What's the difference between 2 images?
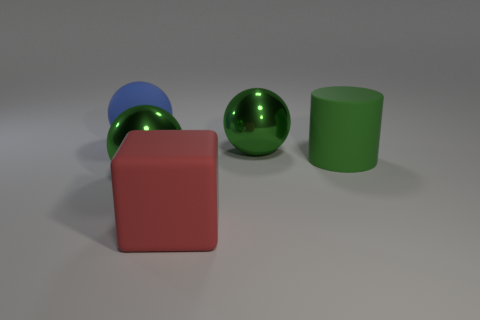
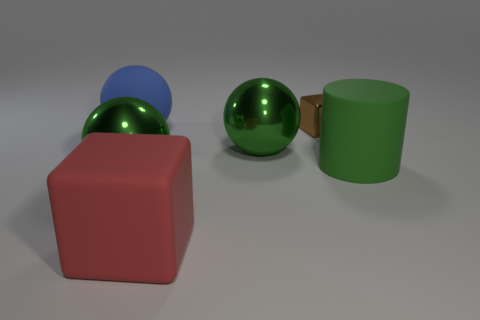
the small block has appeared
the metallic block has appeared
the tiny brown cube has been added
the small metallic object has been newly placed
the tiny brown metallic cube behind the blue rubber sphere has appeared
the tiny brown shiny object has appeared
the tiny brown metal cube behind the large green matte object has been added
the tiny brown shiny block that is behind the red rubber object has been newly placed
the small brown metallic cube behind the large blue rubber sphere has appeared